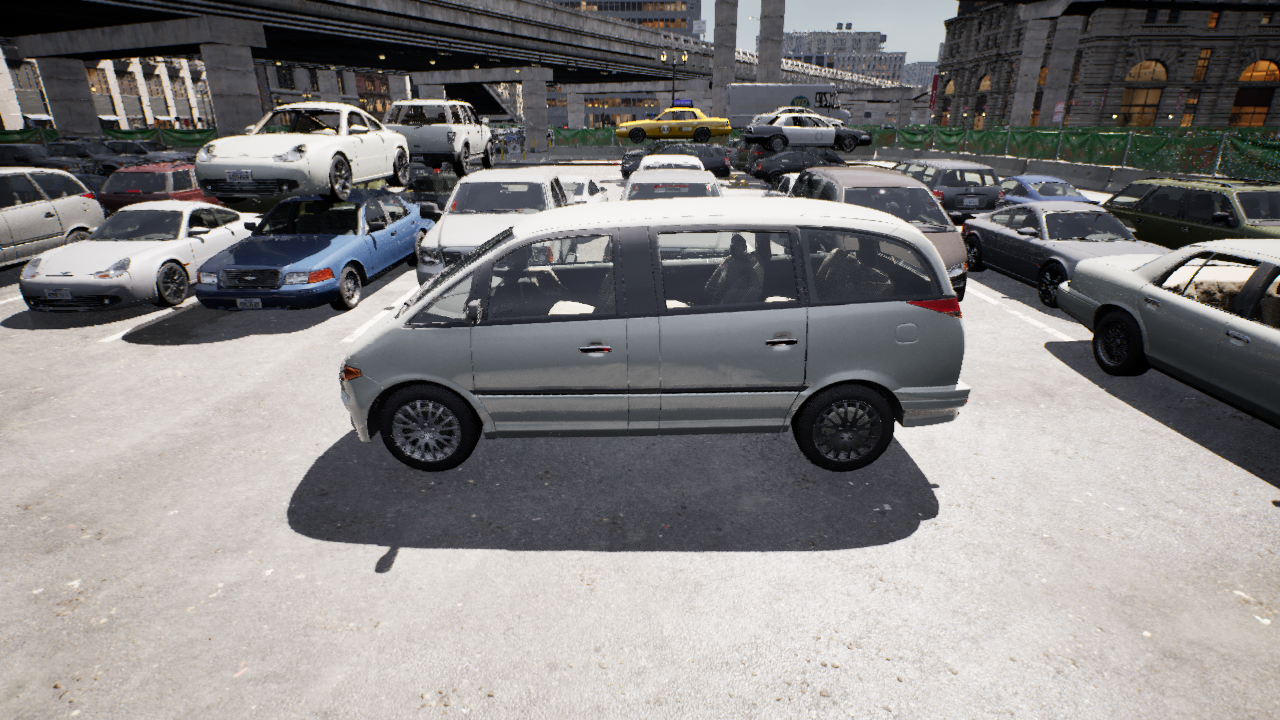
Venue: arterial
Lighting: clear day
Vehicle rig: minivan